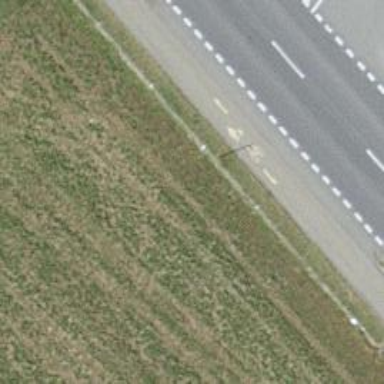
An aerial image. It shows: Cycleway.